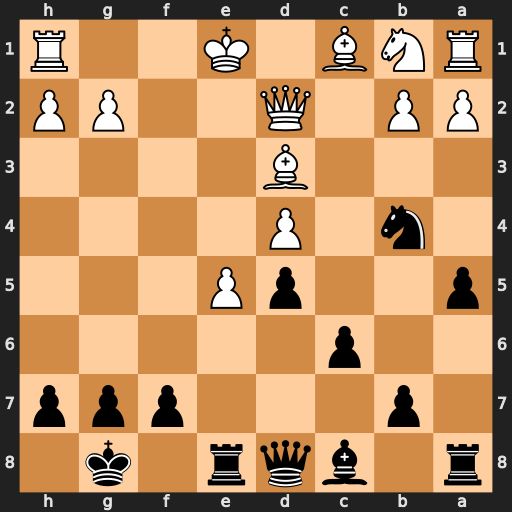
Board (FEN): r1bqr1k1/1p3ppp/2p5/p2pP3/1n1P4/3B4/PP1Q2PP/RNB1K2R
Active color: b
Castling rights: KQ
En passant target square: -
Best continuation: Qh4+ Kf1 f6 a3 Nxd3